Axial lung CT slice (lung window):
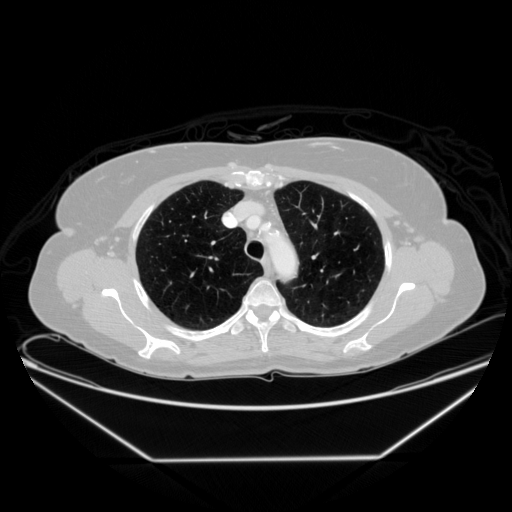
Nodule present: no